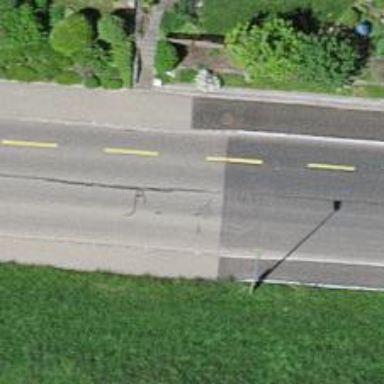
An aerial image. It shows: Secondary road.